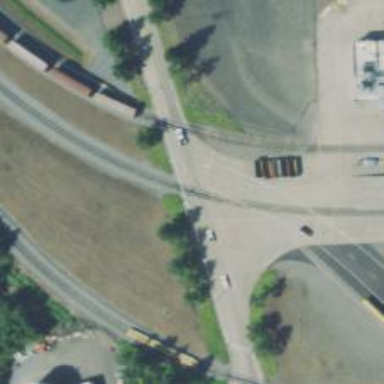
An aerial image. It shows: Level crossing along the railway.